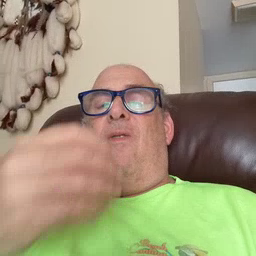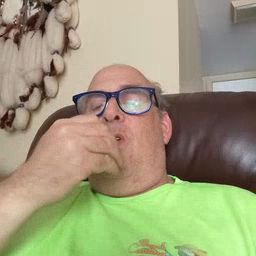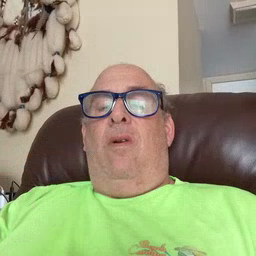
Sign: food